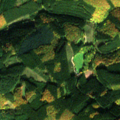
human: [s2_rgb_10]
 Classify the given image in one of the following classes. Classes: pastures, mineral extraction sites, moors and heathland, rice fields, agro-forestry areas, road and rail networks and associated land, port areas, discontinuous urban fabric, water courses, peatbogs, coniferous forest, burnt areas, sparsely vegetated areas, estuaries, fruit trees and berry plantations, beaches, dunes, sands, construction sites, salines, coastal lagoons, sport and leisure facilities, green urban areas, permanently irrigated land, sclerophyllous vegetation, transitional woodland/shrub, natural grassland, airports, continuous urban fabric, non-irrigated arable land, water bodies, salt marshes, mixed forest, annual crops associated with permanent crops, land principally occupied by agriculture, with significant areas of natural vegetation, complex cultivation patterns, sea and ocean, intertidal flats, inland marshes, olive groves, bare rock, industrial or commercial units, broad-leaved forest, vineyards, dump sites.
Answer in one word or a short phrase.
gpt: complex cultivation patterns, coniferous forest, mixed forest